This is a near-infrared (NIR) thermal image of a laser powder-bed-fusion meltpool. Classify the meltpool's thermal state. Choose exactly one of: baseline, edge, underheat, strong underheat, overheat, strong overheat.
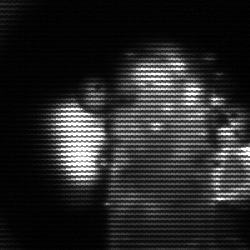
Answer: strong underheat